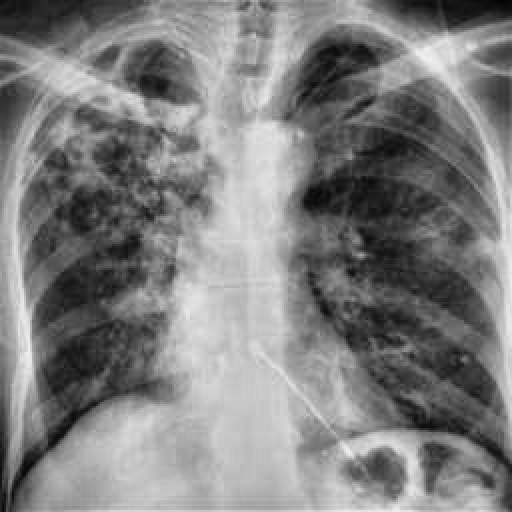
Finding: TUBERCULOSIS